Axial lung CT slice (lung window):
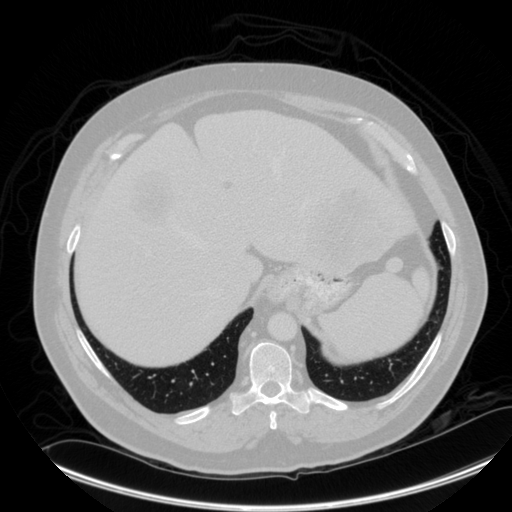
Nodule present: no